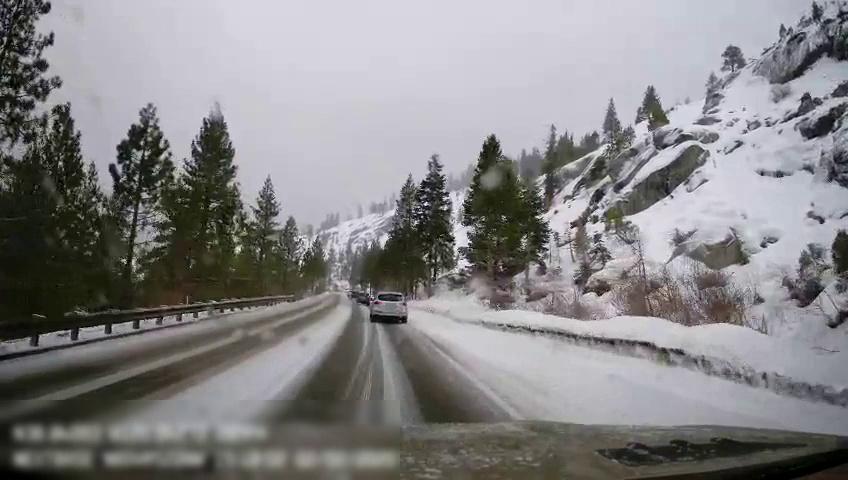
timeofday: Day
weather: Snowy
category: Drivable Space
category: Vehicles | Car
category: Vehicles | Car